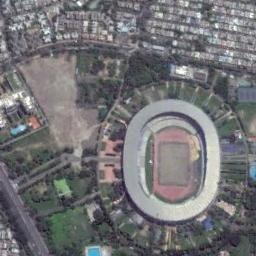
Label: stadium